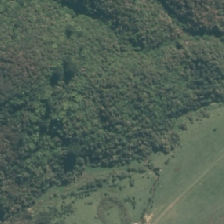
Land cover: grose_broom